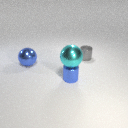
large blue metal sphere to the left of small gray metal cylinder